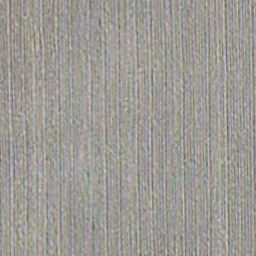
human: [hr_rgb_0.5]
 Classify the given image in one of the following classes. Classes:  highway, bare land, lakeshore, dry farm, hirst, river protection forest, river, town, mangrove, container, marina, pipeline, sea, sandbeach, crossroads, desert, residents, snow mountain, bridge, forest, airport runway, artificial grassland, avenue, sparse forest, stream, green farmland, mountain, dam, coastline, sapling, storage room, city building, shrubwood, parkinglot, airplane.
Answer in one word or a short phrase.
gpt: dry farm